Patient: sex M, age 61
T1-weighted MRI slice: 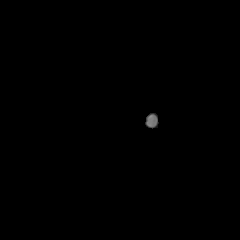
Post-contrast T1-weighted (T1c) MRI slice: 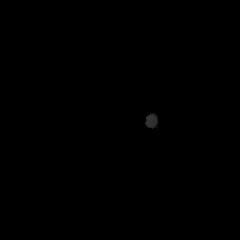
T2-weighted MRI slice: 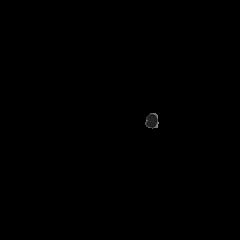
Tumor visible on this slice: no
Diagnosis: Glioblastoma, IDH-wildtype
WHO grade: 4